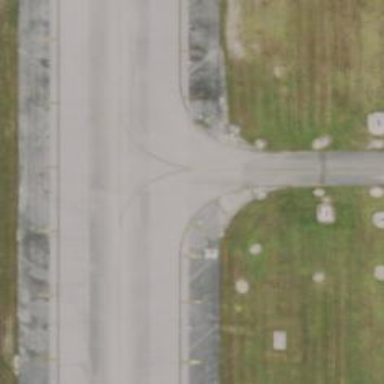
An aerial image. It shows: Image of taxiway at airport.